RGB frame:
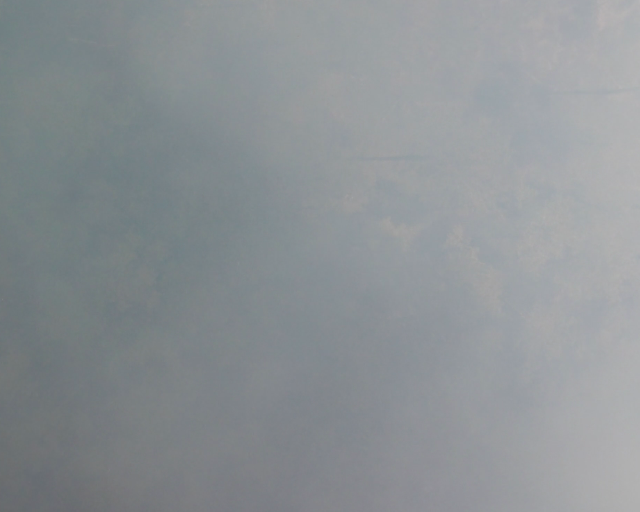
Thermal frame:
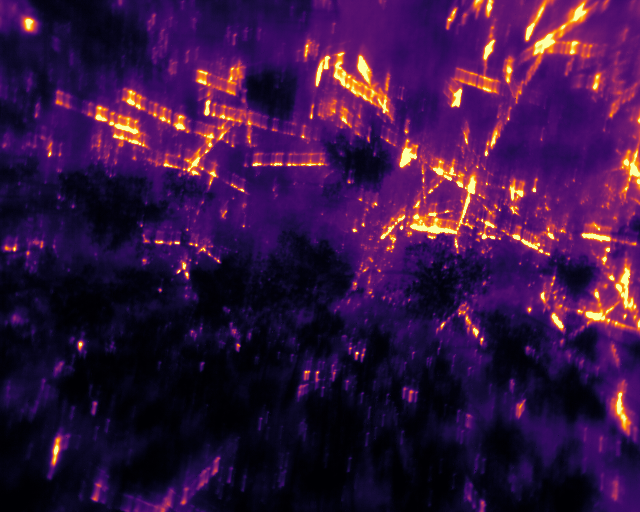
Captured: 2026-02-27 02:40:43
Pixels at or above 80 °C: 10520 (fraction of frame: 0.0321)